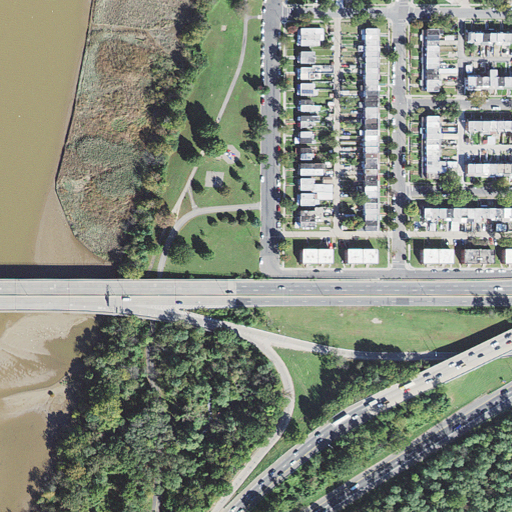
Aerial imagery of cape in Washington, D.C. named Tete Du Pont containing medium intensity development, open water, low intensity development, open development, herbaceous wetlands, mixed forest, high intensity development, cultivated crops, and grassland